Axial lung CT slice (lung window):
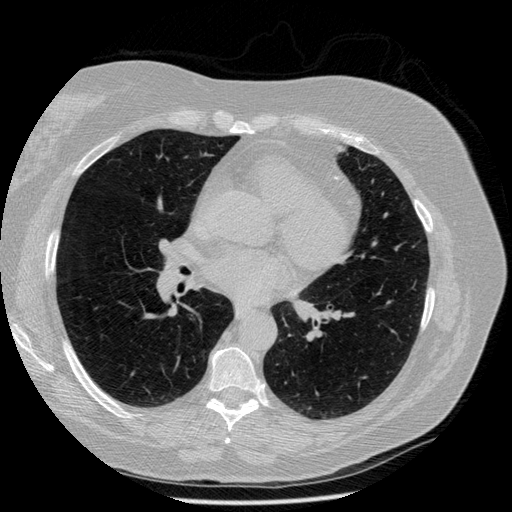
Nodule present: no